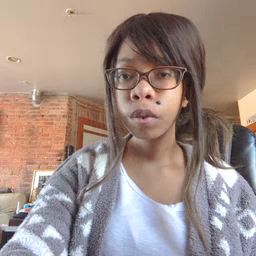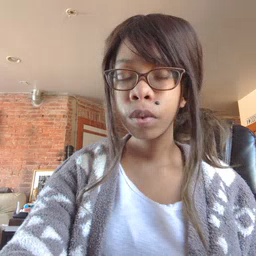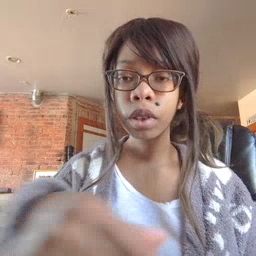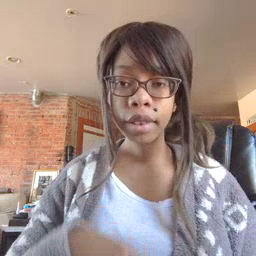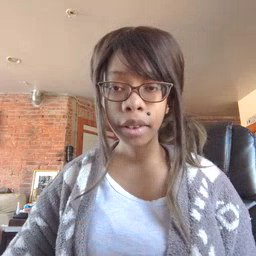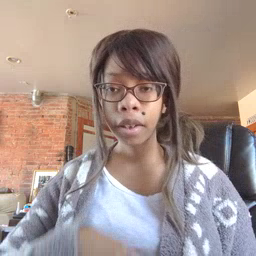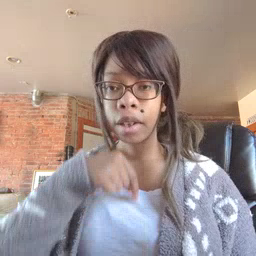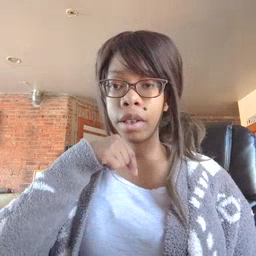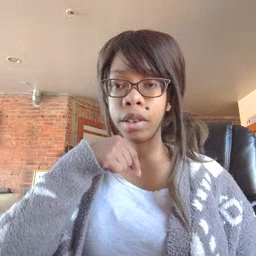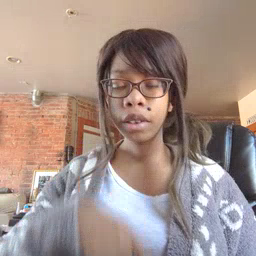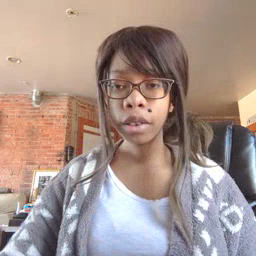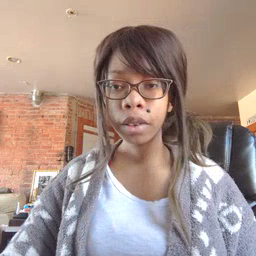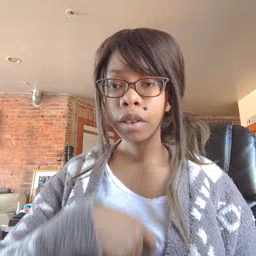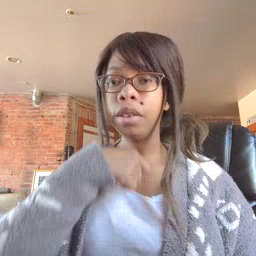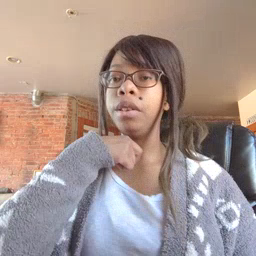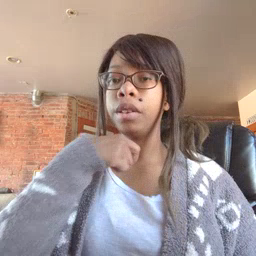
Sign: zipper